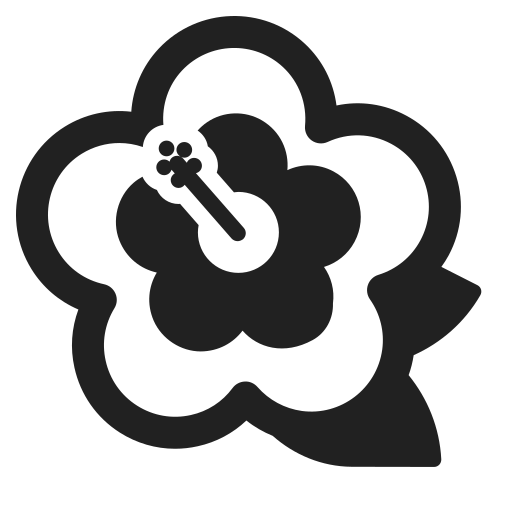
hibiscus high contrast